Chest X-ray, PA view. Patient: 64 years old, sex M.
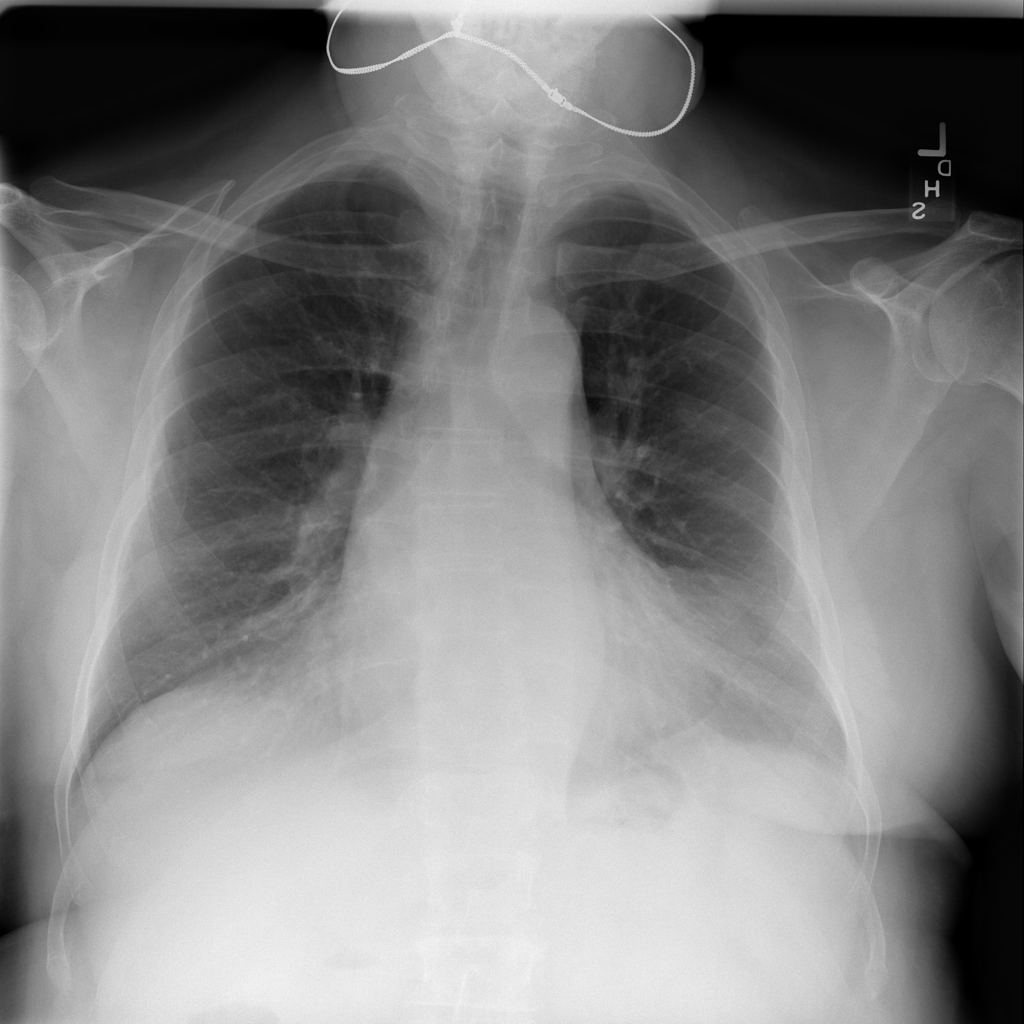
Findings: No Finding